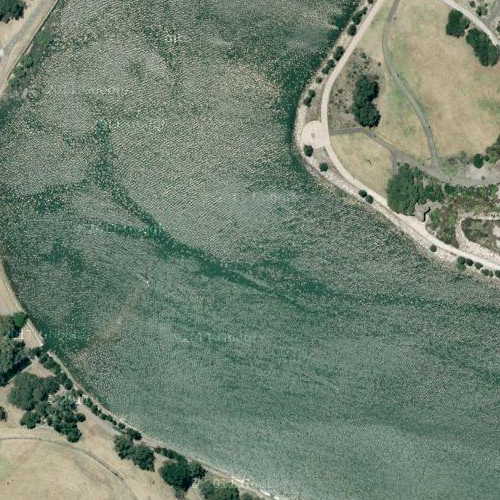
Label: sydney